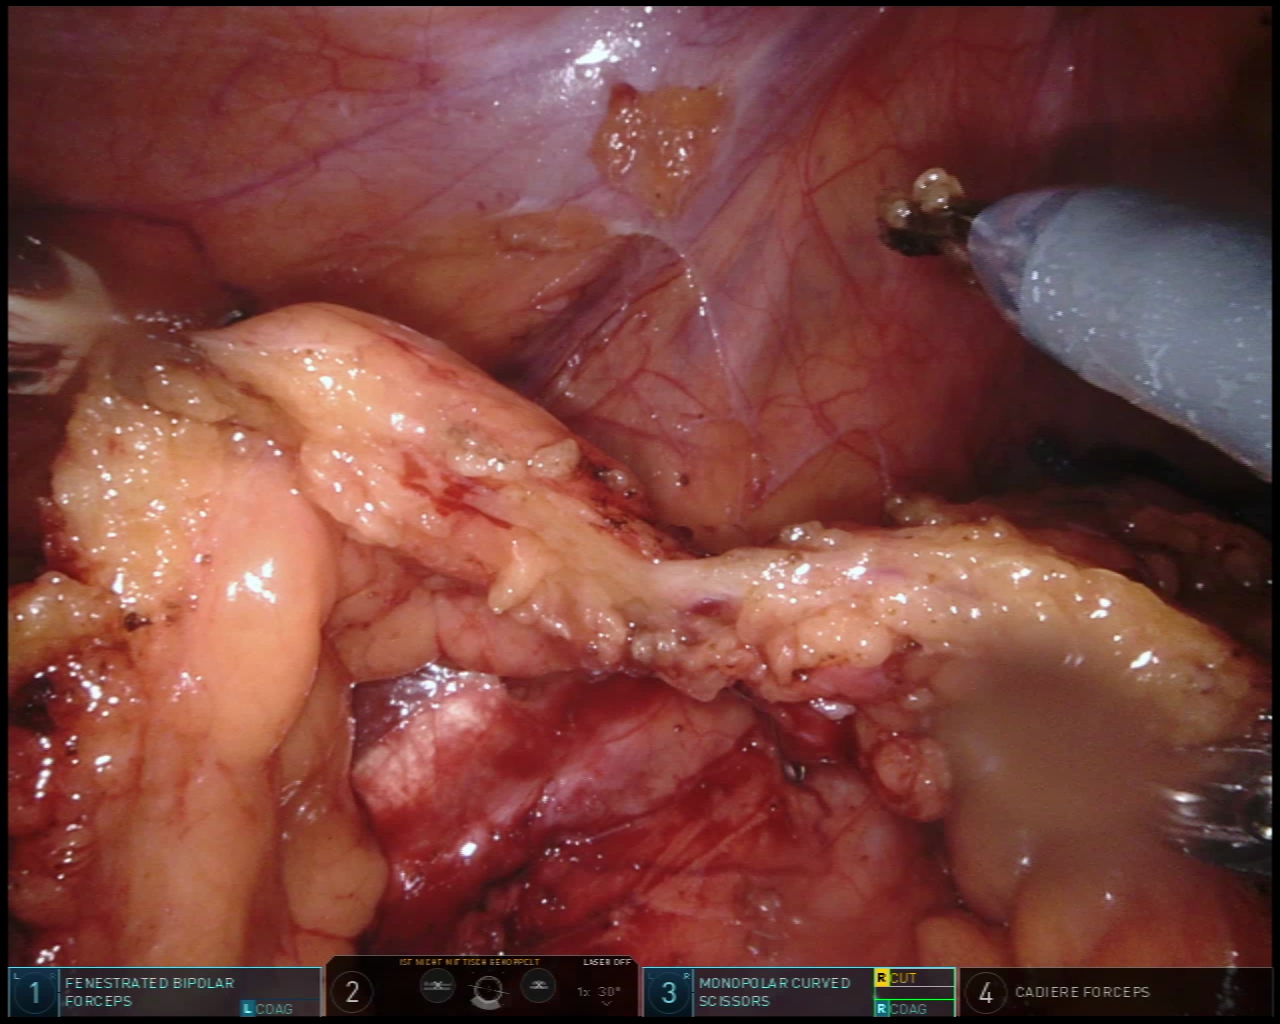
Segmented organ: ureter
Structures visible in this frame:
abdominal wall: yes
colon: no
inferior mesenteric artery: no
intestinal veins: no
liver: no
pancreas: no
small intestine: no
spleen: no
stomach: no
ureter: yes
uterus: no
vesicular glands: no